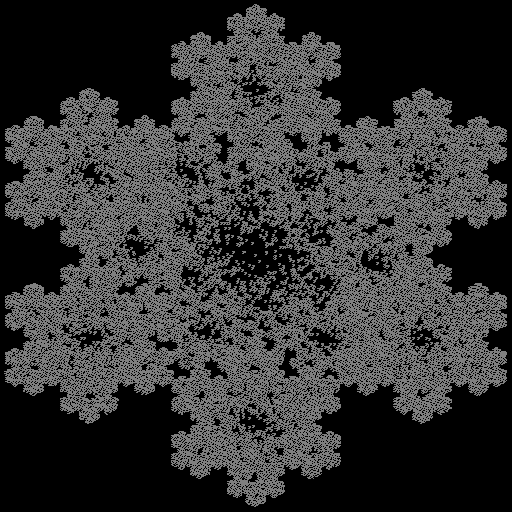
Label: koch_snowflake